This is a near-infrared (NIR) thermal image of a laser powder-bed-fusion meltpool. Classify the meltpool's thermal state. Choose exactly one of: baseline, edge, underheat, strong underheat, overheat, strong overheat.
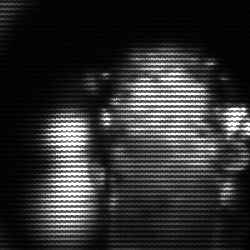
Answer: strong underheat